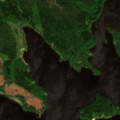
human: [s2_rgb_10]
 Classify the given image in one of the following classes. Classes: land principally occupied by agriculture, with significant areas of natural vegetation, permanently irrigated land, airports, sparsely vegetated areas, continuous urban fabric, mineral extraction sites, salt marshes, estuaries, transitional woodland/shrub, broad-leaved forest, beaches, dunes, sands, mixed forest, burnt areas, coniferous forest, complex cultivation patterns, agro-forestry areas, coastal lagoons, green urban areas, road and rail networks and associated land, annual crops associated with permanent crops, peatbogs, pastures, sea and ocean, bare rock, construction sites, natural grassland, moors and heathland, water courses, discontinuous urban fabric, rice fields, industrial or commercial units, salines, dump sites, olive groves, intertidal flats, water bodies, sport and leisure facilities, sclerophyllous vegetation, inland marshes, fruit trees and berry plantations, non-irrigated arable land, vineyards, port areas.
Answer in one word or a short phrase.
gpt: coniferous forest, mixed forest, sea and ocean